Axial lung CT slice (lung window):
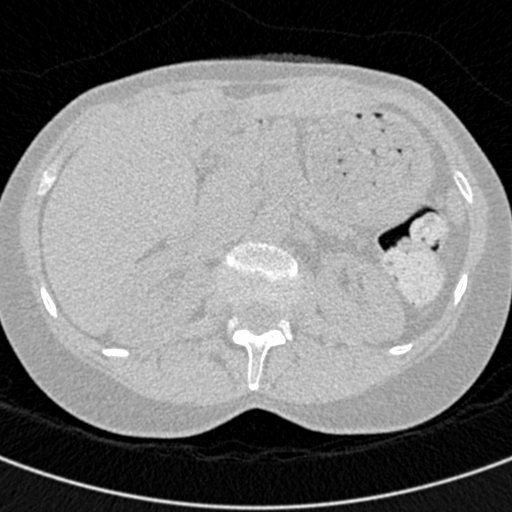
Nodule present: no